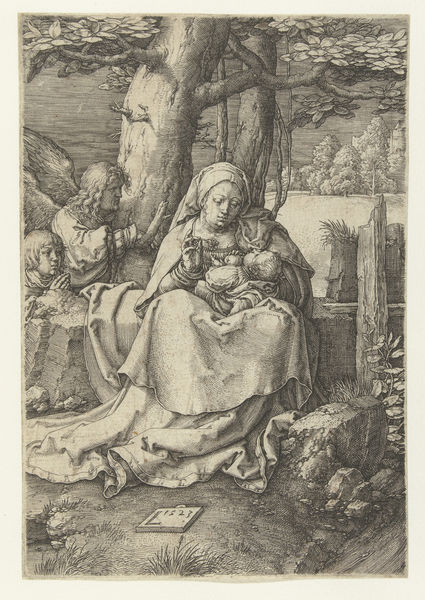
Titel: Maria met kind en twee engelen
Künstler: Lucas van Leyden
Standort: Amsterdam
Institution: Rijksmuseum
Schlagwörter: baum, blätter, flügel, hand, bäume, brust, frau, gras, wiese, zaun, stein, hände, signatur, ast, büsche, land, gewand, kind, mutter, wald, kinder, engel, garten, mauer, graphik, baby, rast, bank, tafel, kopftuch, schoß, spiel, stillen, druck, druckgraphik, monogramm, radierung, stich, knien, beten, gebet, christus, jesus, segen, maria, kupferstich, madonna, fürsorge, jesuskind, kalender, säugen, beteb, baumstmpf, 1523, empfägnis